Interaction volume radius: 5 \u00c5
Interaction volume height: 10 \u00c5
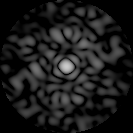
Disorder parameter: 0.7883